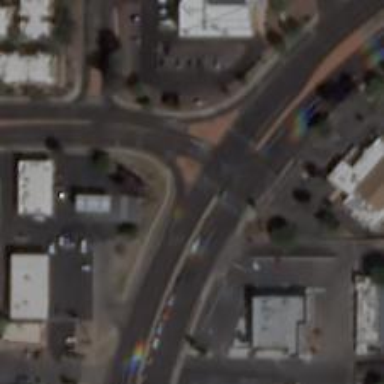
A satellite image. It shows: Marked crossing on the road.